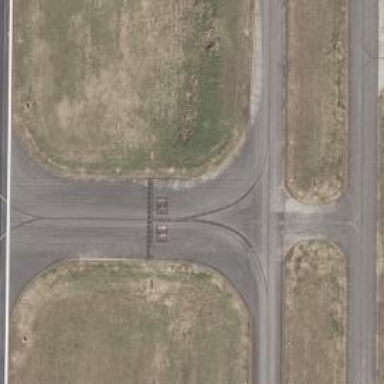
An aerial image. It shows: Image of taxiway at airport.